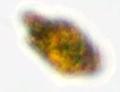
Label: Akashiwo